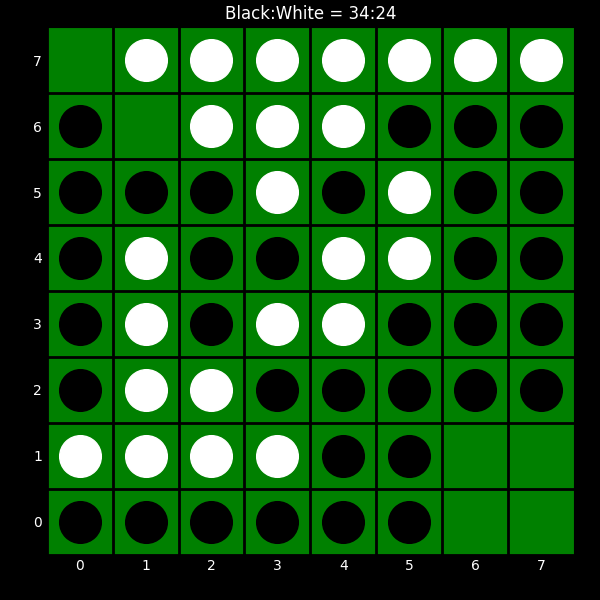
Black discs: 34
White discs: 24